Interaction volume radius: 5 \u00c5
Interaction volume height: 30 \u00c5
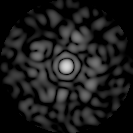
Disorder parameter: 0.8435